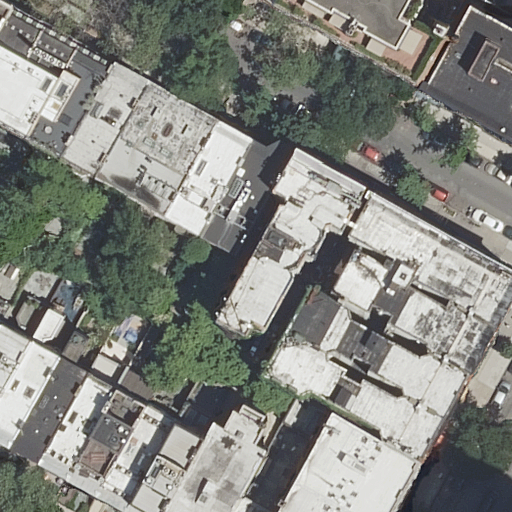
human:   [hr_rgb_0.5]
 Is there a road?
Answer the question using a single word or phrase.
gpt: yes

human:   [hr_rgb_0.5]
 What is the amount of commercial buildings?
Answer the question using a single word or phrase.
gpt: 0

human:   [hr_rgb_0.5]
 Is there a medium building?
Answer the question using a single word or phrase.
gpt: yes

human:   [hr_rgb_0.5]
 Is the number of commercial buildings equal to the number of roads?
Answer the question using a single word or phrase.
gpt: no

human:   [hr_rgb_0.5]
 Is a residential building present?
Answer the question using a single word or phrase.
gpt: yes

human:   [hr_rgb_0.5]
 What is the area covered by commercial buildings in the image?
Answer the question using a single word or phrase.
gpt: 0m2

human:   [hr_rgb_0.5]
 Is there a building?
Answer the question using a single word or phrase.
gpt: yes

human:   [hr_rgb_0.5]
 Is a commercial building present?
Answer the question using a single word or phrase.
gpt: no

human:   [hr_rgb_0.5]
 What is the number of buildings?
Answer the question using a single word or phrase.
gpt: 27

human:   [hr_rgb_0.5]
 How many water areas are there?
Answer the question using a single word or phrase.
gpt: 0

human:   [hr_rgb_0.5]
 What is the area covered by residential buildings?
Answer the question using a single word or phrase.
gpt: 6132m2

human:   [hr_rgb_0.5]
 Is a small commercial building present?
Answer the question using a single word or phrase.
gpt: no

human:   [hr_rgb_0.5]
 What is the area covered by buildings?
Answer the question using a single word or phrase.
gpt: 6132m2

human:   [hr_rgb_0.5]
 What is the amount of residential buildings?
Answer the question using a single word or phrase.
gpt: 27

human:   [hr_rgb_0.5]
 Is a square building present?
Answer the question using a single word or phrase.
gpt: no

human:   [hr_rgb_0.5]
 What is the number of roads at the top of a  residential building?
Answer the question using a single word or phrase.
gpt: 1

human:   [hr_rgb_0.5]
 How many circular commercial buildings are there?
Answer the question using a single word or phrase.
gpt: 0

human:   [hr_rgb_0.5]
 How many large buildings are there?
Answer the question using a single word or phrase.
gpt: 2

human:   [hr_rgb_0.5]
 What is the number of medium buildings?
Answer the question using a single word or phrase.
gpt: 20

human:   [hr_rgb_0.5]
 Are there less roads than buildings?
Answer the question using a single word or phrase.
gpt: yes

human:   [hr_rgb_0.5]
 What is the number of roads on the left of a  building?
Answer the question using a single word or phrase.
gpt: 2

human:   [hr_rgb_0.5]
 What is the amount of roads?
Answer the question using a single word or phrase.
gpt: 2

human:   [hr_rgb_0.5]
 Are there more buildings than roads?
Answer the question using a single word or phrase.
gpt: yes

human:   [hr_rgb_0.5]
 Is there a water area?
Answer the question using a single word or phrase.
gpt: no

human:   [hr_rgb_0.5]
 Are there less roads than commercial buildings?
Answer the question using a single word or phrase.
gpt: no

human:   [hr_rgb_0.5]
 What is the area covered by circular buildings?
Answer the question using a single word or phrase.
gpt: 0m2

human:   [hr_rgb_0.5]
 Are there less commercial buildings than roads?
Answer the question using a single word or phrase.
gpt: yes

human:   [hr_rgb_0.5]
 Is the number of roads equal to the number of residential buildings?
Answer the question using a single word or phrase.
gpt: no

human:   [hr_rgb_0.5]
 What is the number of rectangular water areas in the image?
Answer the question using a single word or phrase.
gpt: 0

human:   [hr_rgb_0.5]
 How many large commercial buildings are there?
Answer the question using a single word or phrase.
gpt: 0

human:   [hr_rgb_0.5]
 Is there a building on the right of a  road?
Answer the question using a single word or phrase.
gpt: yes

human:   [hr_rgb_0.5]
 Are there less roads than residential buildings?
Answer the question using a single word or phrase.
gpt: yes

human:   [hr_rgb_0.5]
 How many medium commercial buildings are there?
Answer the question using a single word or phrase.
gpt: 0

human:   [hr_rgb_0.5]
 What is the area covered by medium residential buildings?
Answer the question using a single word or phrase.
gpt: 4543m2

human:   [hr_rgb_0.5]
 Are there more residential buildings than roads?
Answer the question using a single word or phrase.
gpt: yes

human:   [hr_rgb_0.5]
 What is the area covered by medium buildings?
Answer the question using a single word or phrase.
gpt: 4543m2

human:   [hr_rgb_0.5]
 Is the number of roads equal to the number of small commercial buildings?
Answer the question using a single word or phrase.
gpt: no

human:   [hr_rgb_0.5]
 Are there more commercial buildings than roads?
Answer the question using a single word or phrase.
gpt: no

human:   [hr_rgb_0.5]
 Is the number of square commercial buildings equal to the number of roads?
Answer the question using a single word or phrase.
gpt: no

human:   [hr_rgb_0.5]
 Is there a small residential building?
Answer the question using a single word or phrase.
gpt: yes

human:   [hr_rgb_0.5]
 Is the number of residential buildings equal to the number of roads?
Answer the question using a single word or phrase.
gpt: no

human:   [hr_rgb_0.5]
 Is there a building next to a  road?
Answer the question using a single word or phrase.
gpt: yes

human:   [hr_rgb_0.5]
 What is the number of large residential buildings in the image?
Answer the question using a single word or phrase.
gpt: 2

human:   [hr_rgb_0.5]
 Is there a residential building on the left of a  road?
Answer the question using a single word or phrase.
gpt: yes

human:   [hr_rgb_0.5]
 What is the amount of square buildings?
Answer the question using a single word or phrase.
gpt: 0

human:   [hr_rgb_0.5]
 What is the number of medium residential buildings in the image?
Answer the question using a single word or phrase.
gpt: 20

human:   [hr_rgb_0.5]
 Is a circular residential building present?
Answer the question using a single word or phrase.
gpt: no

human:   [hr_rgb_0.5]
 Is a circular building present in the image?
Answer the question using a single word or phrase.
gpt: no

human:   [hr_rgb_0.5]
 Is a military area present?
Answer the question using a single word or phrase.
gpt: no

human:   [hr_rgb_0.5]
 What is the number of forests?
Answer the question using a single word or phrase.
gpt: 0

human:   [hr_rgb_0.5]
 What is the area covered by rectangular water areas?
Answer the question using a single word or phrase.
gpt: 0m2

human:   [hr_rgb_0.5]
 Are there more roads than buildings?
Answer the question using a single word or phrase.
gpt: no

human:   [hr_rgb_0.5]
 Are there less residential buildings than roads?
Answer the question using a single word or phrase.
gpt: no

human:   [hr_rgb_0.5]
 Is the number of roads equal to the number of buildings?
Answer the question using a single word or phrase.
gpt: no

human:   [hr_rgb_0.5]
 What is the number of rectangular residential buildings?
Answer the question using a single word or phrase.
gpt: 14

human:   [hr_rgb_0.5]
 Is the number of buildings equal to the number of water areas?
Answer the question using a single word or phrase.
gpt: no

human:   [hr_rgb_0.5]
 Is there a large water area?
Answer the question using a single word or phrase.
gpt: no

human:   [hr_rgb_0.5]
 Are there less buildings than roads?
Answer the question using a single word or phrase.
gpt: no

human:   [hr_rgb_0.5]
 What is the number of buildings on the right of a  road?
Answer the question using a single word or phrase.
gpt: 3

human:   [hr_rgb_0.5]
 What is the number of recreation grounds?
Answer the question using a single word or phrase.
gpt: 0

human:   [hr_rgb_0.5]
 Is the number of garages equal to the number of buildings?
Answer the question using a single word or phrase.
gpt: no

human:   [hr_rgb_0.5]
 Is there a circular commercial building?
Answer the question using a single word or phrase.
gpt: no

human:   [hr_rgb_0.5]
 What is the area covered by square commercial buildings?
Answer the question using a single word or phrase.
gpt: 0m2

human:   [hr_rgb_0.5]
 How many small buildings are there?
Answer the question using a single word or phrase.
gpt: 5